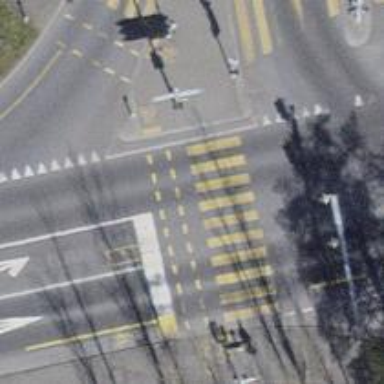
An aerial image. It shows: Primary highway with dedicated lane for cyclists on the left.